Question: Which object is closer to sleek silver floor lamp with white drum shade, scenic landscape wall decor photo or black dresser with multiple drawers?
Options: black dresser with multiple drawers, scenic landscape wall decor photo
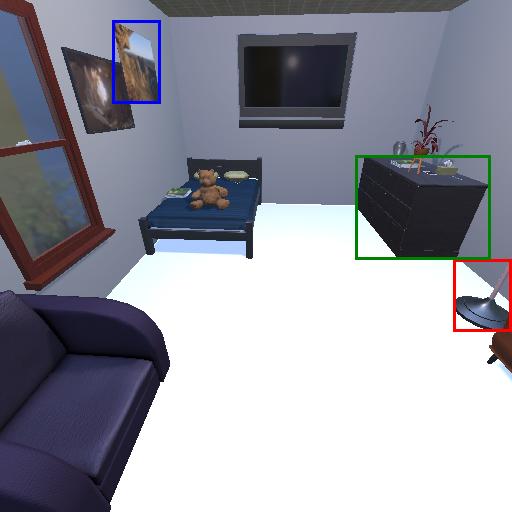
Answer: black dresser with multiple drawers